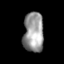
Tissue: skin
Cell type: Epithelial cells
Senescence score: 0.2184
Nuclear area (px): 794
Mean DAPI intensity: 153.19